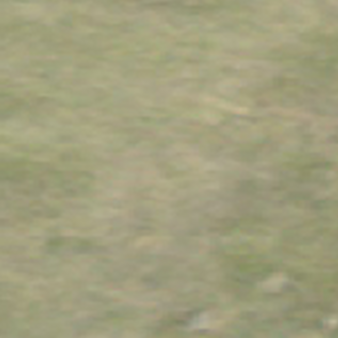
Label: other